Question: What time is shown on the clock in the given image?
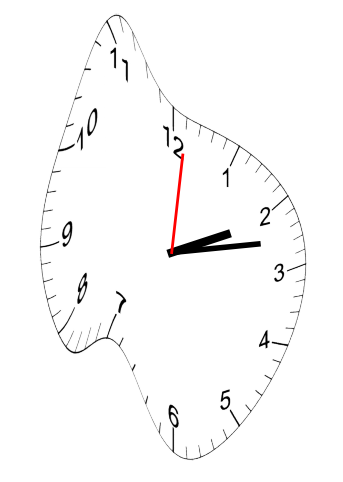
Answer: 02:13:01